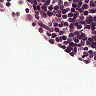
Metastatic tissue present: no